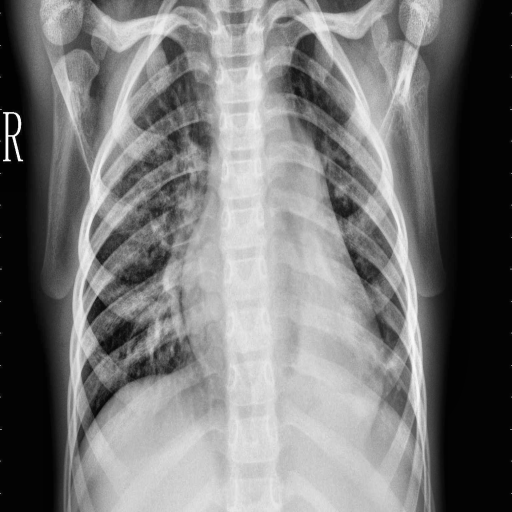
Finding: PNEUMONIA